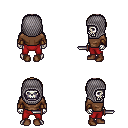
a pixel art fantasy rpg character, male body template, skeleton, brown long-sleeve shirt, red pants, white blonde plain hairstyle, chain hood, leather bracers, brown shoes, dagger, four views (front, back, left, right), 2x2 character sprite sheet, small pixel art, hard edges, no anti-aliasing